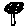
Label: tree